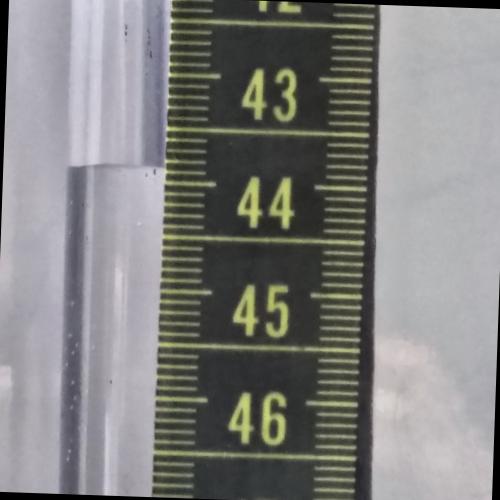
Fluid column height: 43.9 cm